五年级 · 算术
写出 70 的所有因数, 并找出其中的质数。
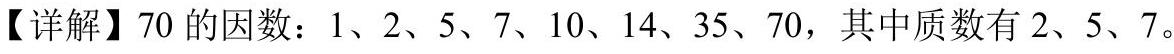
答案: 解见详解

【分析】因数可以一对一对的找， $70=1 \times 70=2 \times 35=5 \times 14=7 \times 10$; 结合质数表找到各个质数。